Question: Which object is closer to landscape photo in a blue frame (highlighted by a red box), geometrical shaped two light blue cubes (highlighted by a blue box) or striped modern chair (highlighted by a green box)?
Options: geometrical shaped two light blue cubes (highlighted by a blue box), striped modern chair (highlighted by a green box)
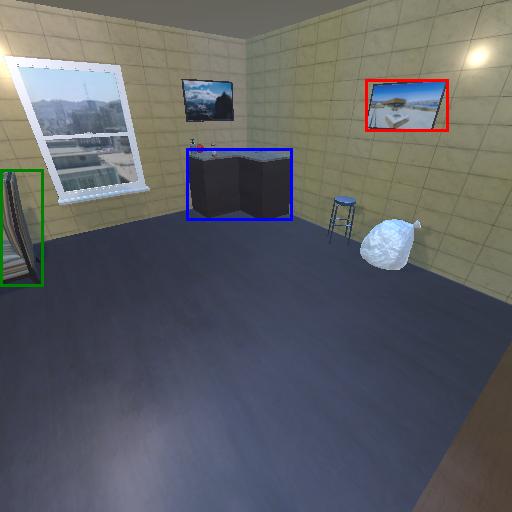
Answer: geometrical shaped two light blue cubes (highlighted by a blue box)